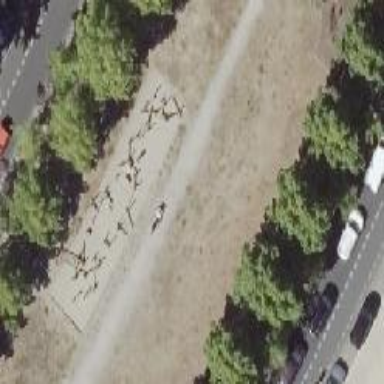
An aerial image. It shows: Playground with gravel surface.